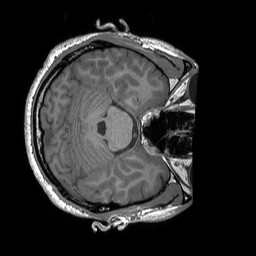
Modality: T1w
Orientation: axial
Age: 30
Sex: male
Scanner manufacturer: siemens
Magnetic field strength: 3 T
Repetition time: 1.9 s
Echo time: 0.00243 s